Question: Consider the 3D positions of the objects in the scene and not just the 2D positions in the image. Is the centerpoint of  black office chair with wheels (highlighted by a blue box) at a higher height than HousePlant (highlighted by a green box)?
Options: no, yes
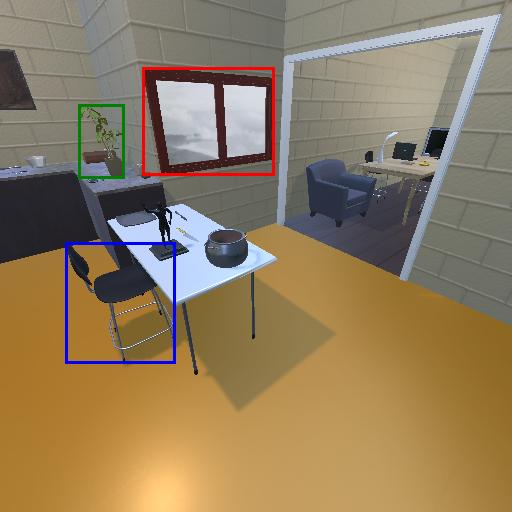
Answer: no